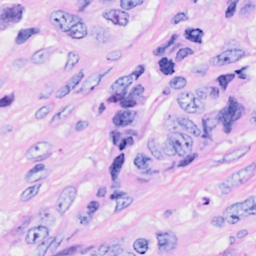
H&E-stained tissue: Breast